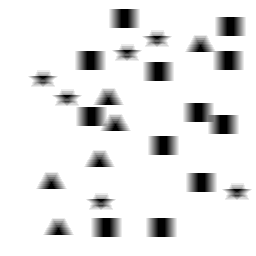
Squares: 12
Triangles: 6
Stars: 6
Total shapes: 24